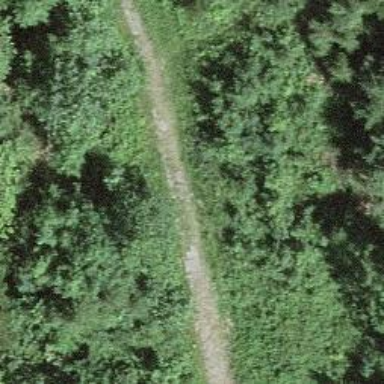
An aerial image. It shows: Gravel track with grade2 quality.